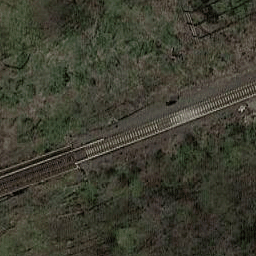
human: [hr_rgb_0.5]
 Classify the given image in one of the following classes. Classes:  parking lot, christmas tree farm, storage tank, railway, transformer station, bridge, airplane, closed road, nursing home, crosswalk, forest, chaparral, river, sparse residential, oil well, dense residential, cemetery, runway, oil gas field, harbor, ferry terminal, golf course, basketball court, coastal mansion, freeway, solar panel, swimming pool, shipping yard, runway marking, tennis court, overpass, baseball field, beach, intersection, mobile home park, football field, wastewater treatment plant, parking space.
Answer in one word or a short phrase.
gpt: railway